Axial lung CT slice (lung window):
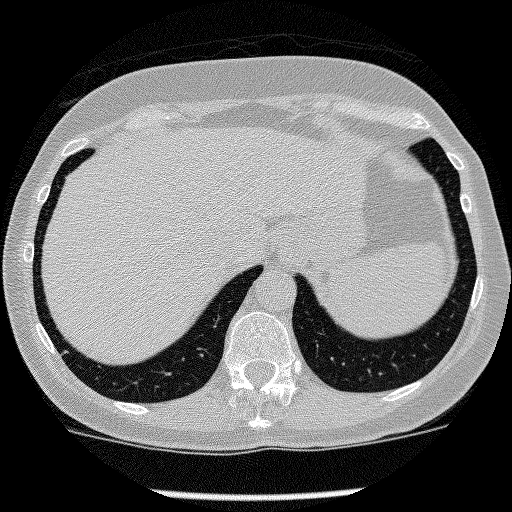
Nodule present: no